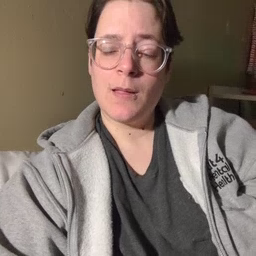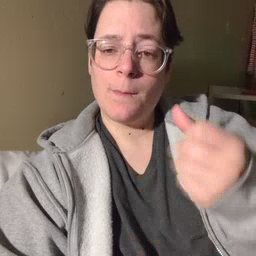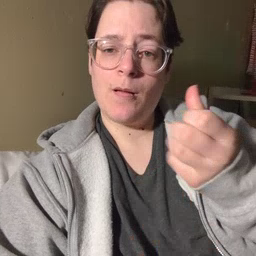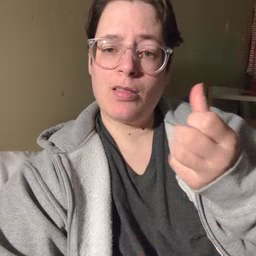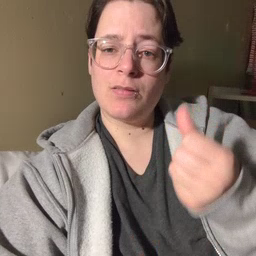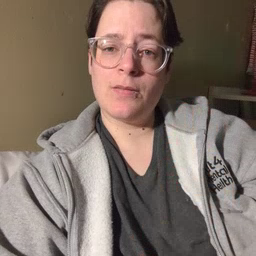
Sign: milk